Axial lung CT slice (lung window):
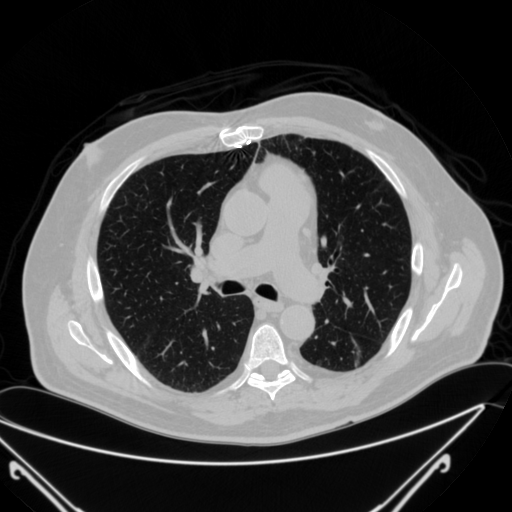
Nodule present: no